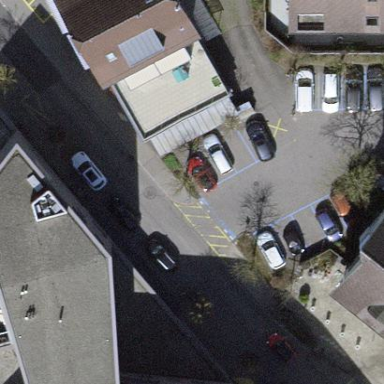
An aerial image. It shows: Parking lane area.